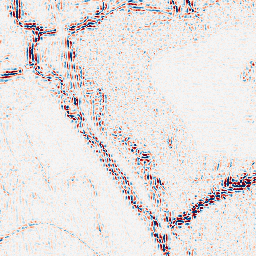
Category: wavelet
Decomposition family: wavelet_dwt
Decomposition parameters: wavelet: sym4
level: 2
Upsampling method: quadratic
Upsampling parameters: scale: 2
Upsampling scale: 2